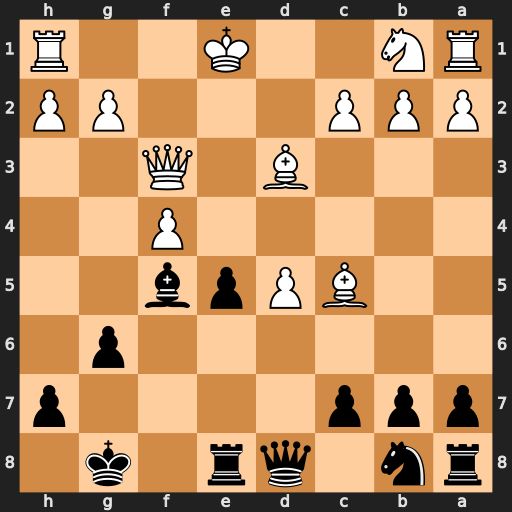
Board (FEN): rn1qr1k1/ppp4p/6p1/2BPpb2/5P2/3B1Q2/PPP3PP/RN2K2R
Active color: b
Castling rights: KQ
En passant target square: -
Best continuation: e4 Qf2 exd3+